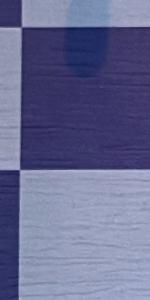
Label: Empty